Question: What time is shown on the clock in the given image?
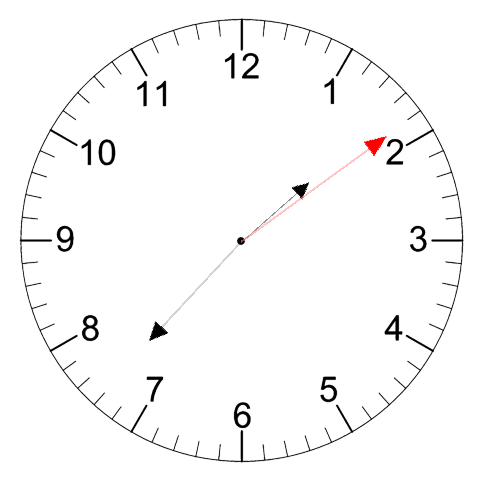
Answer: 01:37:09